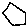
Label: hexagon